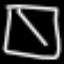
Label: square